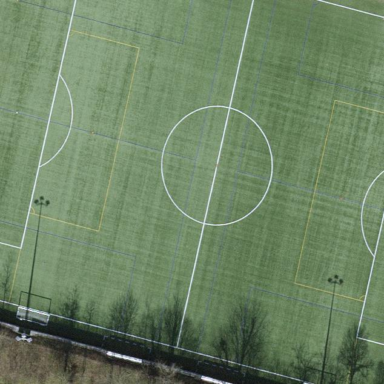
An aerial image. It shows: Soccer pitch for outdoor sports and leisure activities.